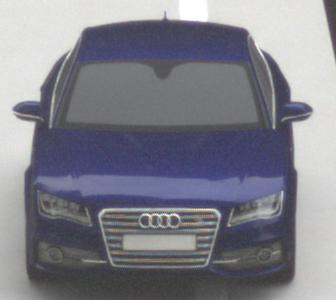
Make: Audi
Model: S7 Sportback cod
Detailed model: S7 (4G) Sportback
Model produced from: 2012/06
Model produced until: 2014/05
Doors: 5
Color: blue
Road condition: dry road
Daytime: morning or afternoon
Contrast: low contrast